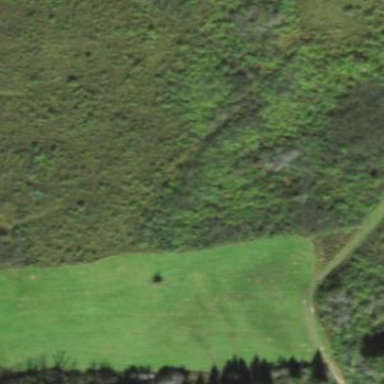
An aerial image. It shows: Area covered with grass.